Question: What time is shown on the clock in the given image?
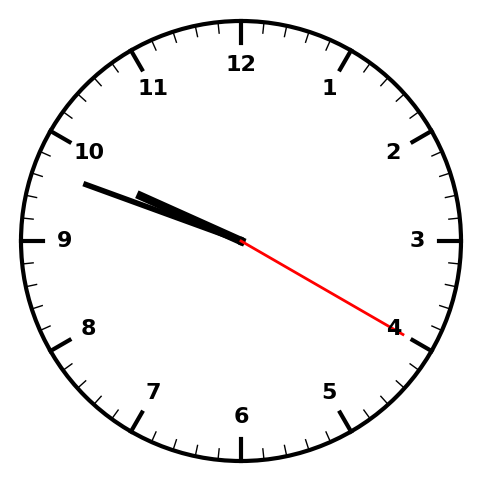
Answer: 09:48:20